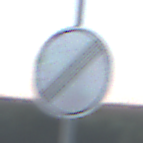
Verkehrszeichen: EndeSaemtlicherBegrenzungen
Umgebung: Outdoor, Nature
Tageszeit: SunriseSunset
Wetter: Clear
Licht: Natural
Jahreszeit: Winter
Kontrast: LowContrast